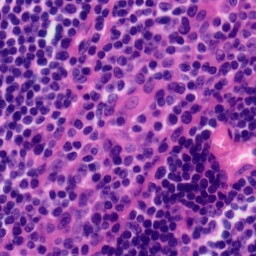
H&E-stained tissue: Tonsil